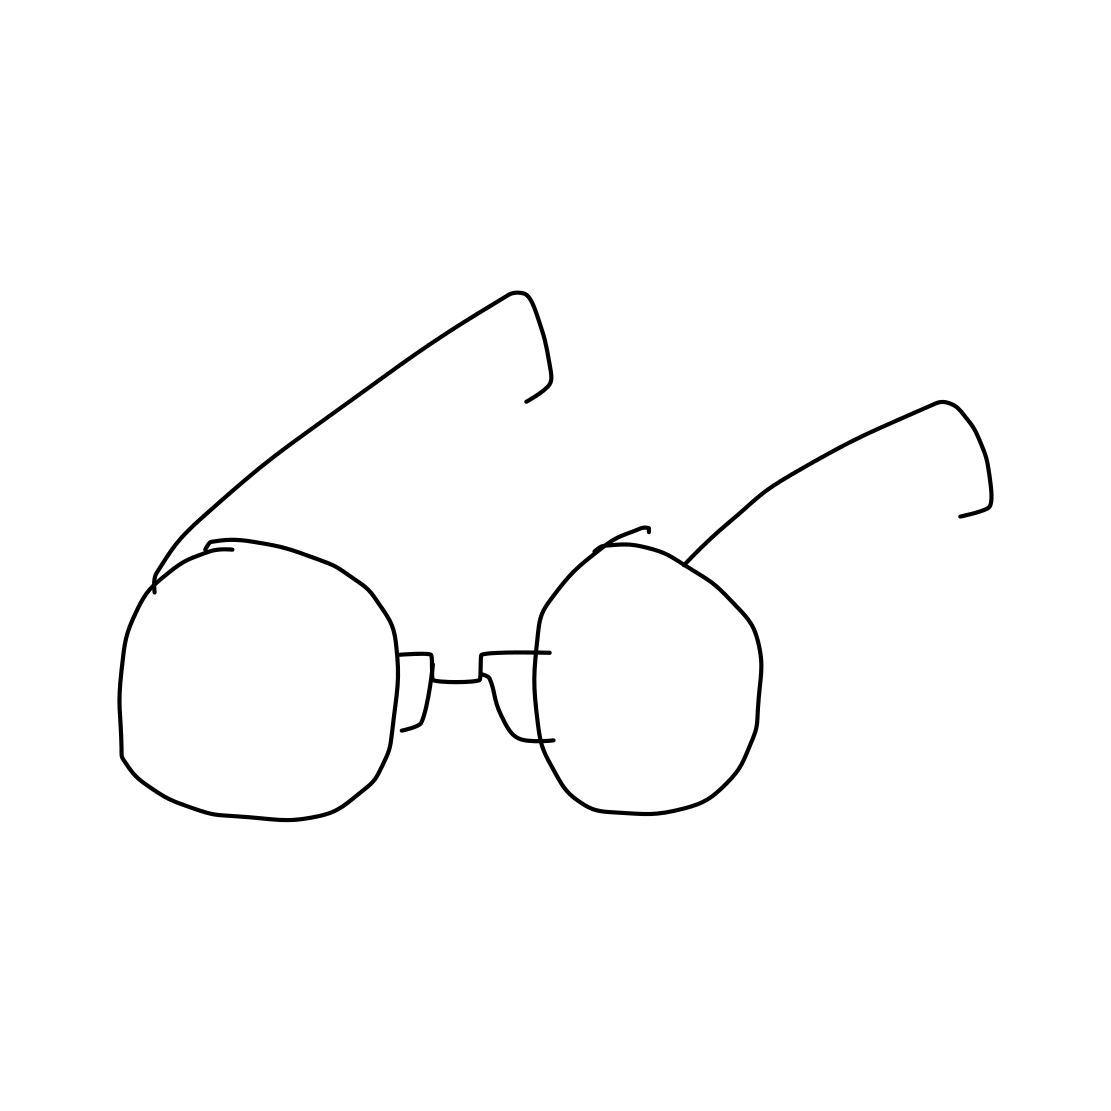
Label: eyeglasses